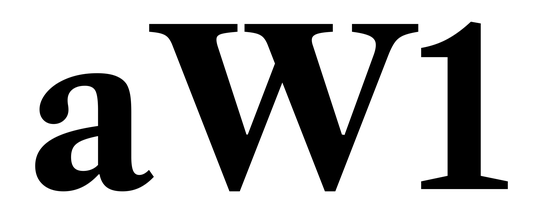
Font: LibreCaslonText_Bold